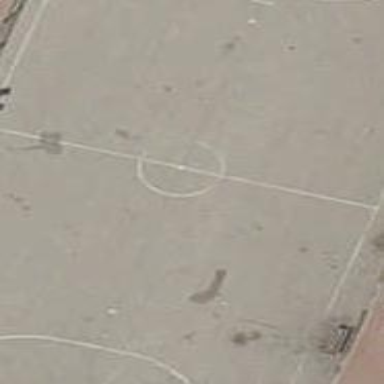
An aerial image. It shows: Futsal pitch for leisure land activities.